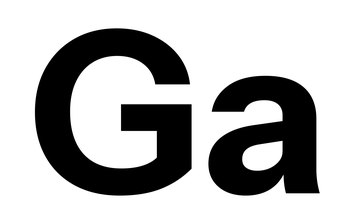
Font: InstrumentSans_Bold